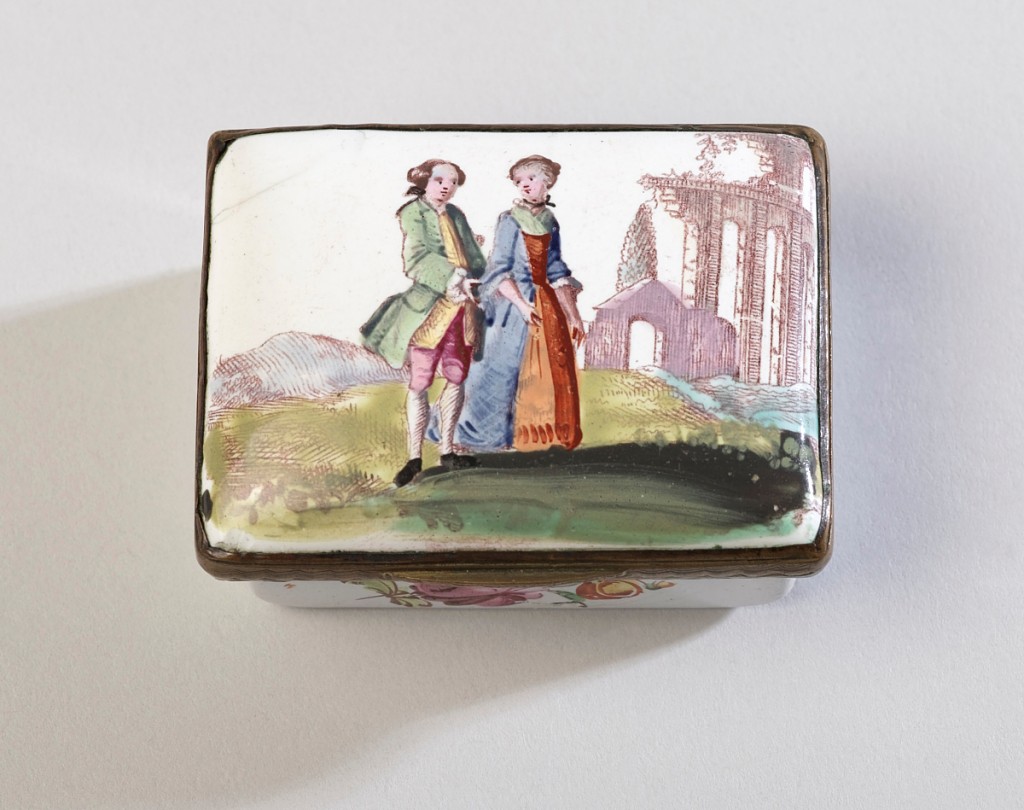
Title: Box
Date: ca. 1775
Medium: Copper, brass, enamel
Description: Rectangular box, white enamel field; hinged lid showing polychrome scene (painted over sepia transfer) of a couple dressed in 18th-century garb in a garden with a ruin in the background; flowers painted on four sides and bottom; white interior.